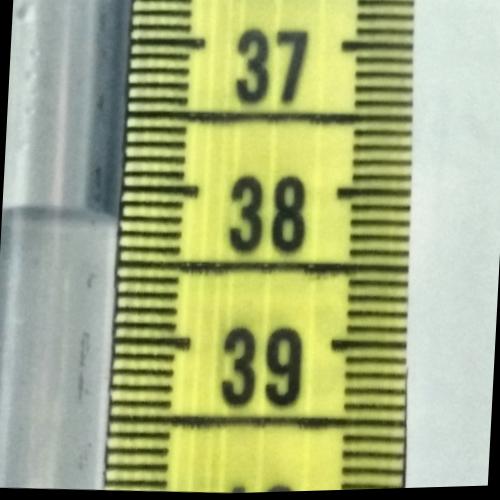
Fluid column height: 38.2 cm